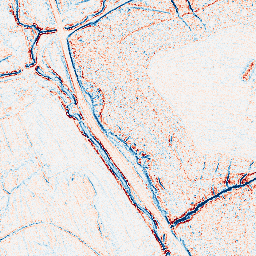
Category: edge_preserving
Decomposition family: anisotropic_diffusion
Decomposition parameters: iterations: 5
kappa: 10
gamma: 0.05
Upsampling method: cubic_mitchell
Upsampling parameters: scale: 8
Upsampling scale: 8